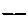
Label: line